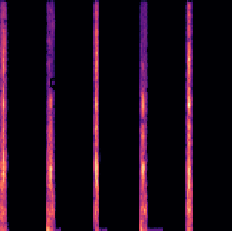
Sound class: Clock tick